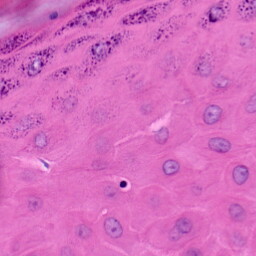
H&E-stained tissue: Skin